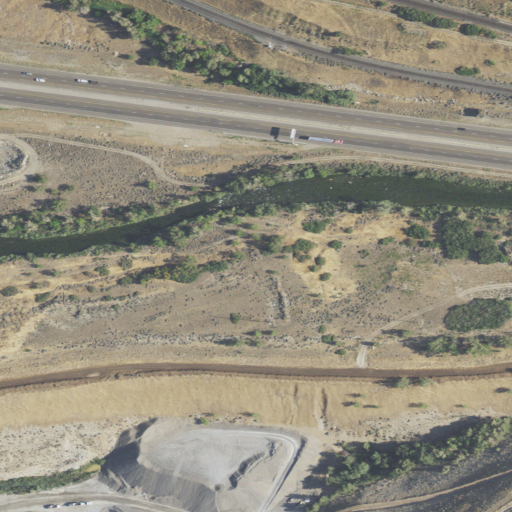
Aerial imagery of valley in Utah named Weber Canyon containing shrub, woody wetlands, pasture, medium intensity development, low intensity development, open water, barren land, and high intensity development